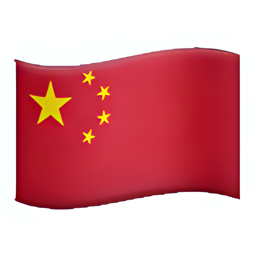
Name: flag for china
Emoji: 🇨🇳
Group: Flags
Sub-group: country-flag